Question: I am making an R markdown file using hedgefund data for an assignment for a financial econometrics class. My assignment is due on Tuesday, but I am having a few problems with how my figures are being rendered in the pdf_document.
'''
'''{r Q4}
library(dplyr)
library(ggplot2)
library(scales)
hedgefunds.long <- hedgefunds.long %>% group_by(Strategy) %>% mutate(RET = (log(NAV)- lag(log(NAV))) * 100)
ggplot(hedgefunds.long) + geom_line(aes(x = date, y = RET)) + scale_y_continuous(breaks=pretty_breaks(n=6)) + facet_wrap(~ Strategy, ncol = 2)
'''

Another issue I am having is that bits are cut off when the pdf document is knitted. I was wondering if there was a way to make sure that the legend in the picture below is not cut off at the top and bottom.
<URL>
edit: (changed corrplot a bit, still haven't figure out resizing)
'''
corrplot(hedgefundcormatrix, method = "color",addgrid.col = "gray50", tl.cex = 0.8,tl.offset = 0.5, tl.col = "black")
'''
head on each dataset,
'''
> head(hedgefunds, 10)
# A tibble: 10 x 15
date 'Hedge Fund Index' 'Convertible Arbitrage' 'Dedicated Short Bias'
<date> <dbl> <dbl> <dbl>
1 1993-12-31 100.00 100.00 100.00
2 1994-01-31 101.14 100.36 98.40
3 1994-02-28 97.00 100.51 100.37
4 1994-03-31 93.54 99.54 107.59
5 1994-04-30 91.91 97.03 108.97
6 1994-05-31 93.96 96.04 111.42
7 1994-06-30 93.20 96.24 118.49
8 1994-07-31 93.53 96.37 117.09
9 1994-08-31 96.12 96.33 110.46
10 1994-09-30 96.76 95.18 112.20
# ... with 11 more variables: 'Emerging Markets' <dbl>, 'Equity Market
# Neutral' <dbl>, 'Event Driven' <dbl>, 'Event Driven Distressed' <dbl>, 'Event
# Driven Multi-Strategy' <dbl>, 'Event Driven Risk Arbitrage' <dbl>, 'Fixed
# Income Arbitrage' <dbl>, 'Global Macro' <dbl>, 'Long/Short Equity' <dbl>,
# 'Managed Futures' <dbl>, 'Multi-Strategy' <dbl>
head(hedgefunds.long, 10)
Source: local data frame [10 x 4]
Groups: Strategy [1]
date Strategy NAV RET
<date> <chr> <dbl> <dbl>
1 1993-12-31 Hedge Fund Index 100.00 NA
2 1994-01-31 Hedge Fund Index 101.14 <PHONE>
3 1994-02-28 Hedge Fund Index 97.00 -4.<PHONE>
4 1994-03-31 Hedge Fund Index 93.54 -3.<PHONE>
5 1994-04-30 Hedge Fund Index 91.91 -<PHONE>
6 1994-05-31 Hedge Fund Index 93.96 2.<PHONE>
7 1994-06-30 Hedge Fund Index 93.20 -<PHONE>
8 1994-07-31 Hedge Fund Index 93.53 <PHONE>
9 1994-08-31 Hedge Fund Index 96.12 2.<PHONE>
10 1994-09-30 Hedge Fund Index 96.76 <PHONE>
library(tidyr)
hedgefunds.long <- tidyr::gather(hedgefunds, Strategy, NAV, -date)
'''
Will try this and see if it works...will edit post if it does.
<URL>
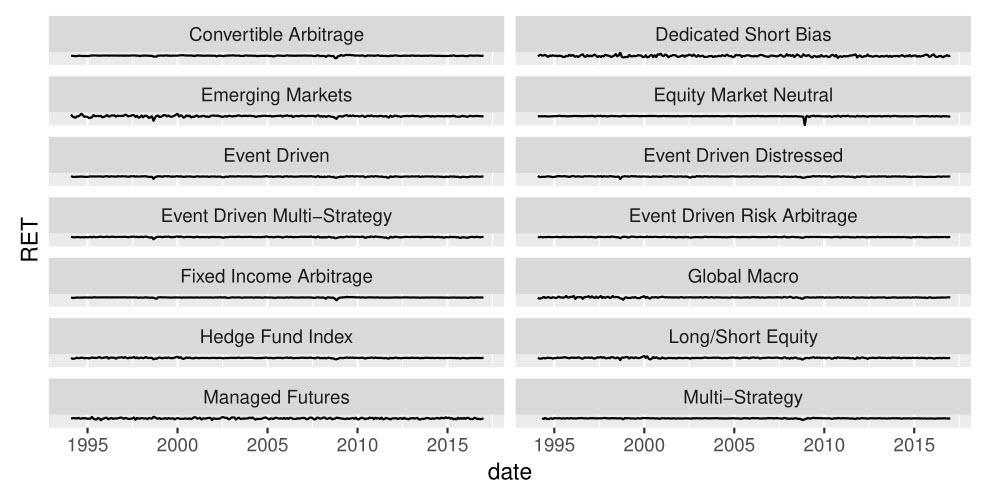
Answer: I don't have a reproducible data to check but it looks to me like the figure size is too small and forcing your figures to bunch up.
Play around with your figure window size, specifically the height in Q4, also consider 'ncol > 2' in 'facet_wrap(~ Strategy, ncol = 2)'; and both width and height for Q8.
fig.width and fig.height can be added '''{r fig.width=x, fig.height=y}
'{r Q4, fig.width=7, fig.height=10} # plot()'
If figure size does not fix it, you could set your margins
'''
# ggplot margins
gg + theme(plot.margin = unit(c(t,r,b,l), "cm")) # replace t,r,b,l with appropriate values
# plot margins
par(mar=c(b,l,t,r)) # replace b,l,t,r with appropriate values
plot()
'''